Question: I have a view controller subclass. I'm trying to connect a gesture recognizer to trap taps below the rows.
To do this, I have an empty row at the bottom, so the user can always scroll so there's an empty cell on the screen. I can trap taps on this row easily.
But Reminders on iOS 7 supports tapping even under that; if there's space for three more rows on the table, any of those three can be tapped not just the first one.
For example, you can tap in the red area:

To do this on iOS 6, I added a background view to the table and hooked a gesture recognizer to it:
'''
UIView *backgroundView = [[UIView alloc] init];
[backgroundView addGestureRecognizer:_tapOutsideGesture];
backgroundView.backgroundColor = [UIColor clearColor];
self.tableView.backgroundView = backgroundView;
'''
This works when on 6.1, but not 7.0. What am I missing?
I'm building with Xcode 5.0 and the 7.0 SDK, with 'IPHONEOS_DEPLOYMENT_TARGET = 6.1'.
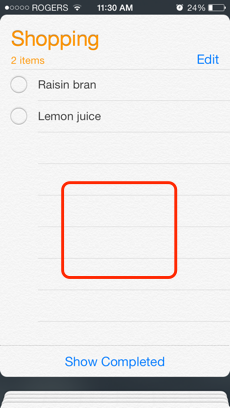
Answer: You could try to use
'''
- (BOOL)gestureRecognizer:(UIGestureRecognizer *)gestureRecognizer shouldReceiveTouch:(UITouch *)touch;
'''
of 'UIGestureRecognizerDelegate' and check in which view you are, and if you are in table cell then return 'NO'.
Off course there are some issues with iOS7.
If you would like to check if you are in 'UITableViewCell' you have to call 'view.superview.superview' in iOS7 and in iOS6 it was 'view.superview'.
More info about iOS7:
<URL>